Question: For a View Based NSTableView/NSarrayController: how would I use the "action invocation" from a NSButton inside a tableCellView to change an attribute for an entity?
I have the following setup:
- -

I would like to use the action invocation from the push button to update the entity. For example to set a "bool" attribute to true.
If I simply use the "model key path" and set it to objectValue.escaped the button is disabled.
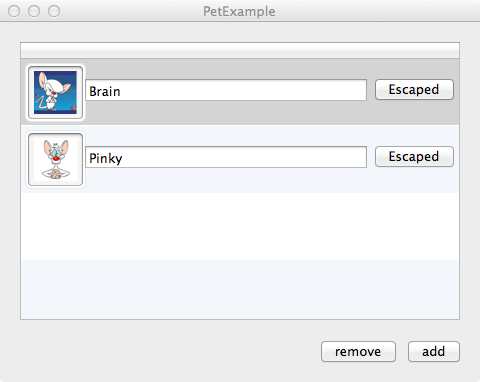
Answer: To clarify my question:
If I have another client for my data-source, connected for example via web-service and I want to trigger an event. I would use an entity-attribute to inform the client. Therefore I added a pushbutton to the tableCellView.
I started with a NSTableView and a NSArrayController connected to a core-data entity as object controller. Text-Fields, images, check-boxes and popup-buttons worked immediately after they were bound to the control. But I found no workable solution to bind a "Push-Button".(I tried to subclass the control, the table, the cell-view and the button without success.)
Finally I switched to the action/delegate method. With the methods , and it was possible to modify the attribute of the entity.
I'm not happy with this inelegant solution (outlineView/detached code). If there IS a solution with the arrayControl please let me know.